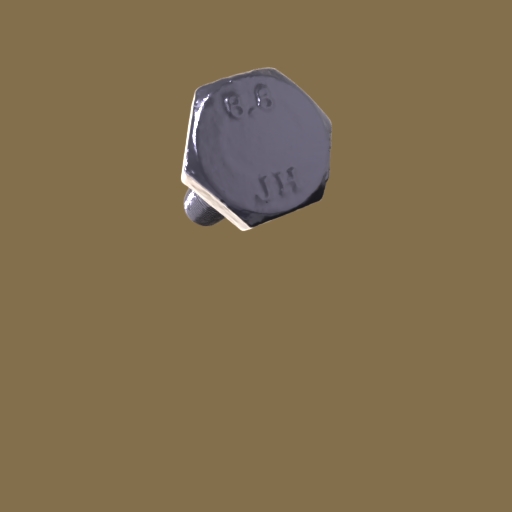
Label: bolt